Field crop: maize
Growth stage: 1
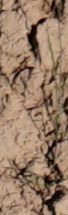
Species: lolium